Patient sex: M
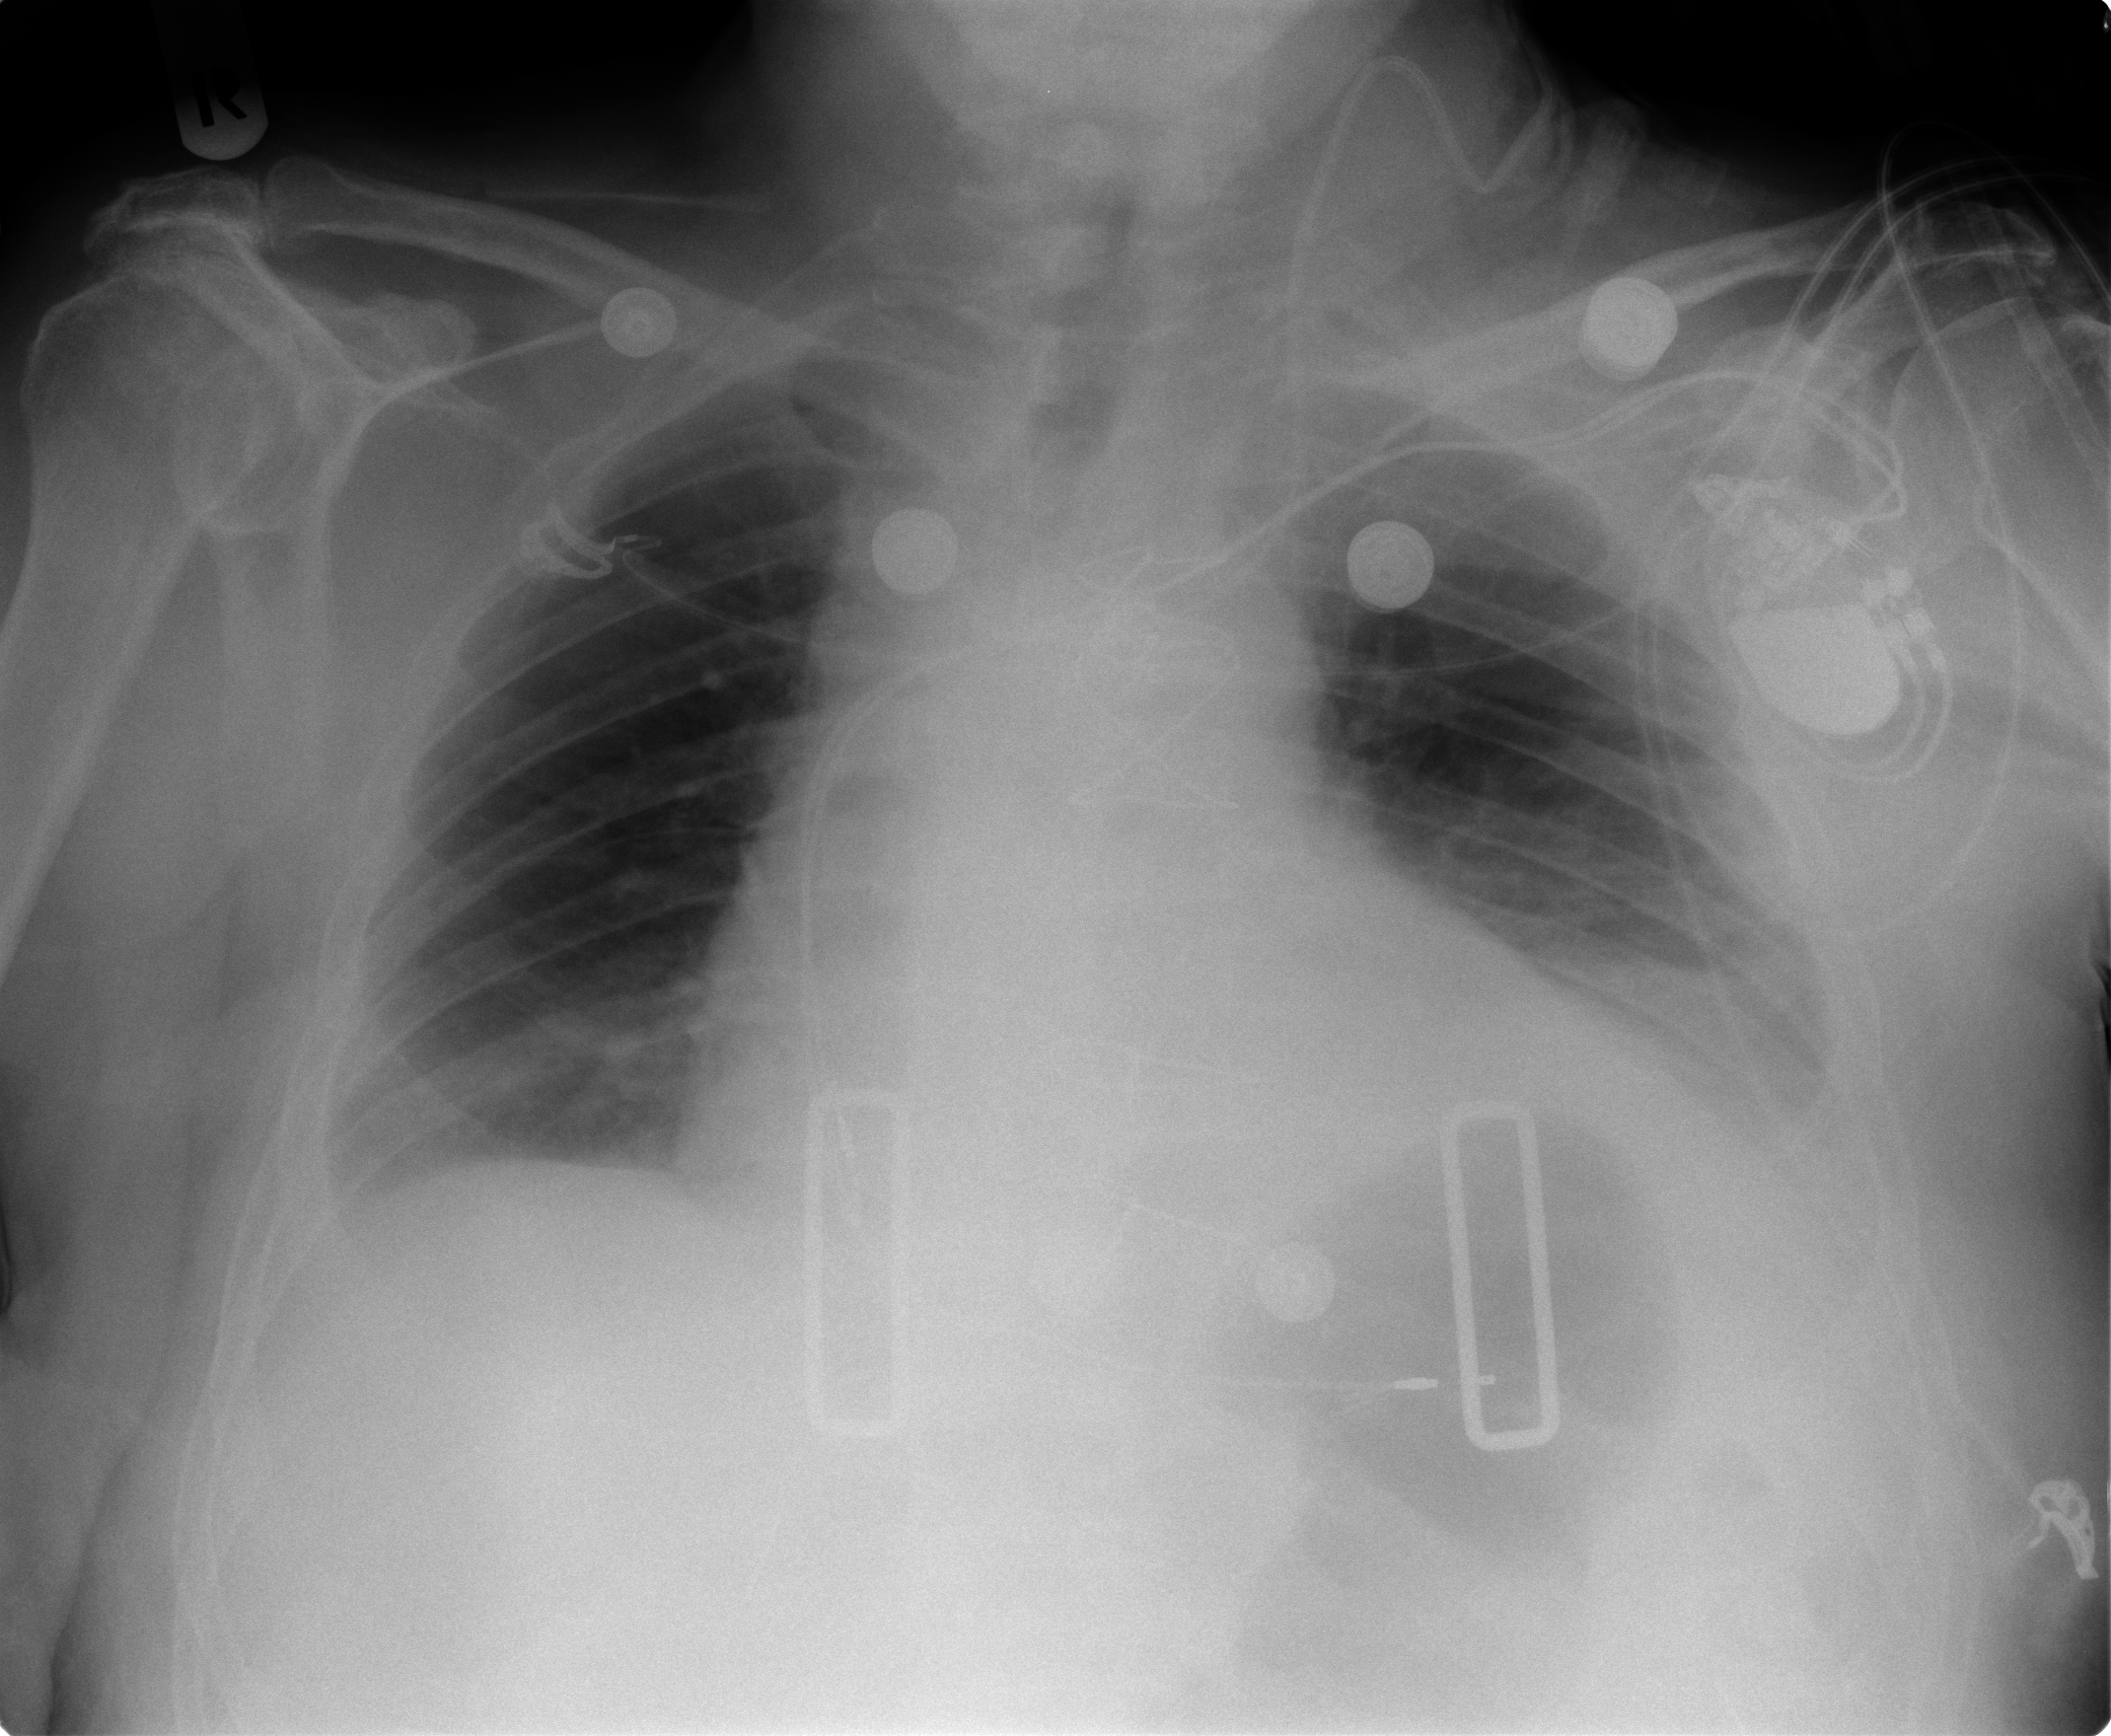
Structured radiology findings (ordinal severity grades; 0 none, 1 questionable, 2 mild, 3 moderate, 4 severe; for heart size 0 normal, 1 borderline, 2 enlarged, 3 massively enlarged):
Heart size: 2
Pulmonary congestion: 0
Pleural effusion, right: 2
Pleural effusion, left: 2
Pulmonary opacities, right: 0
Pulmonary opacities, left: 0
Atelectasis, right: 0
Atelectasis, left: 2